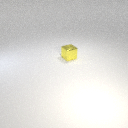
small yellow metal cube